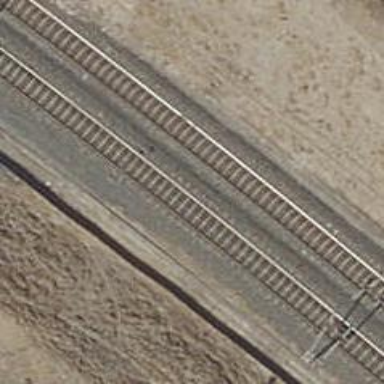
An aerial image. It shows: Contact line indicates electrification.